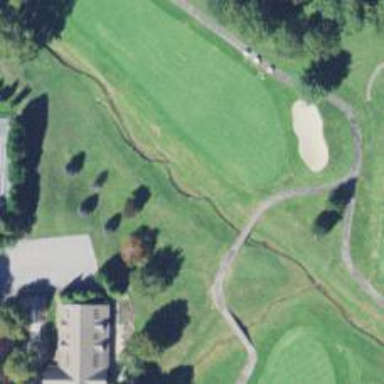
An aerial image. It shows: Lateral water hazard in golf course.